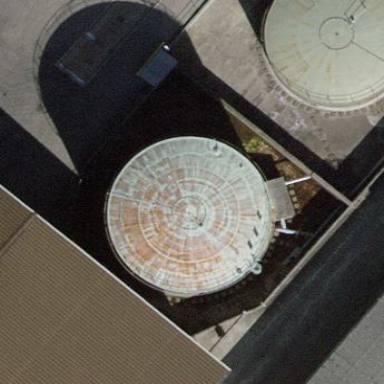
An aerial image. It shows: Industrial building with silo.